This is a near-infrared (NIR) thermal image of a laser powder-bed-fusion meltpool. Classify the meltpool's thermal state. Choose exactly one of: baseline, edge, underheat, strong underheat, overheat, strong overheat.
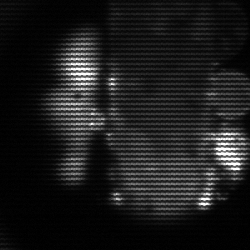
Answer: strong underheat